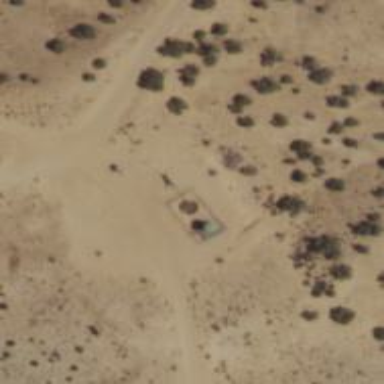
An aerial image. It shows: Storage tank with man-made structure.